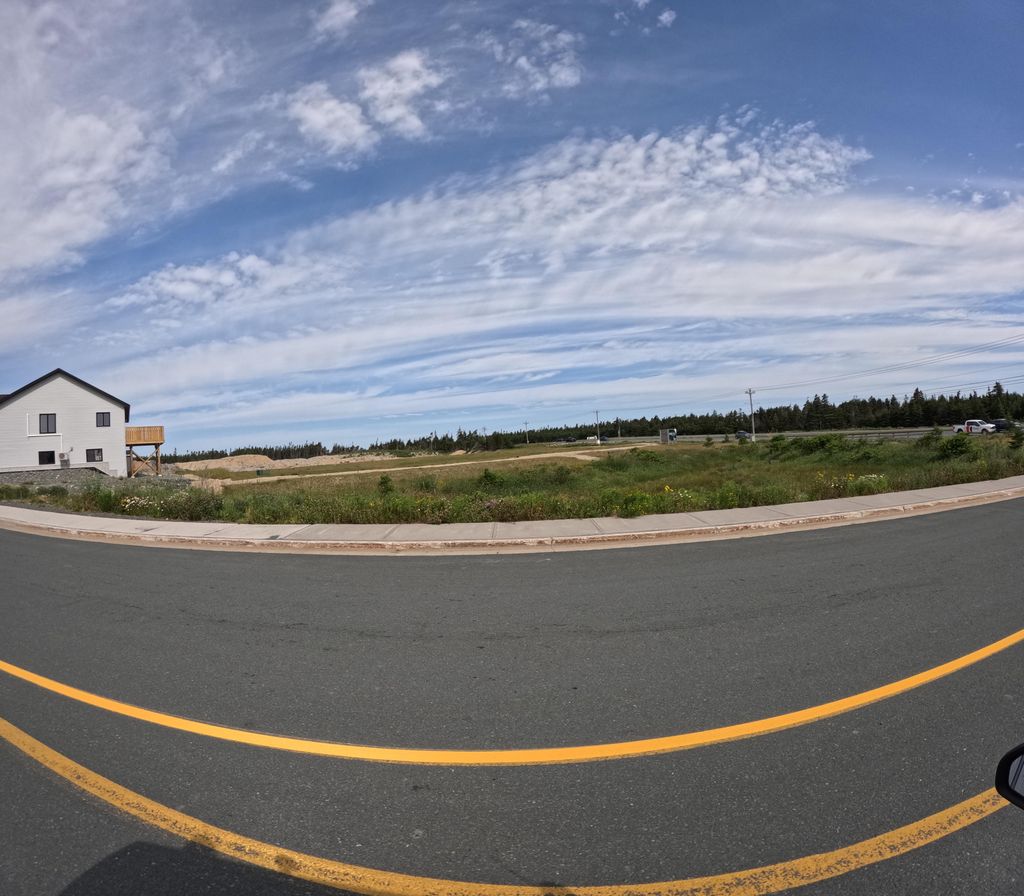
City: st_johns